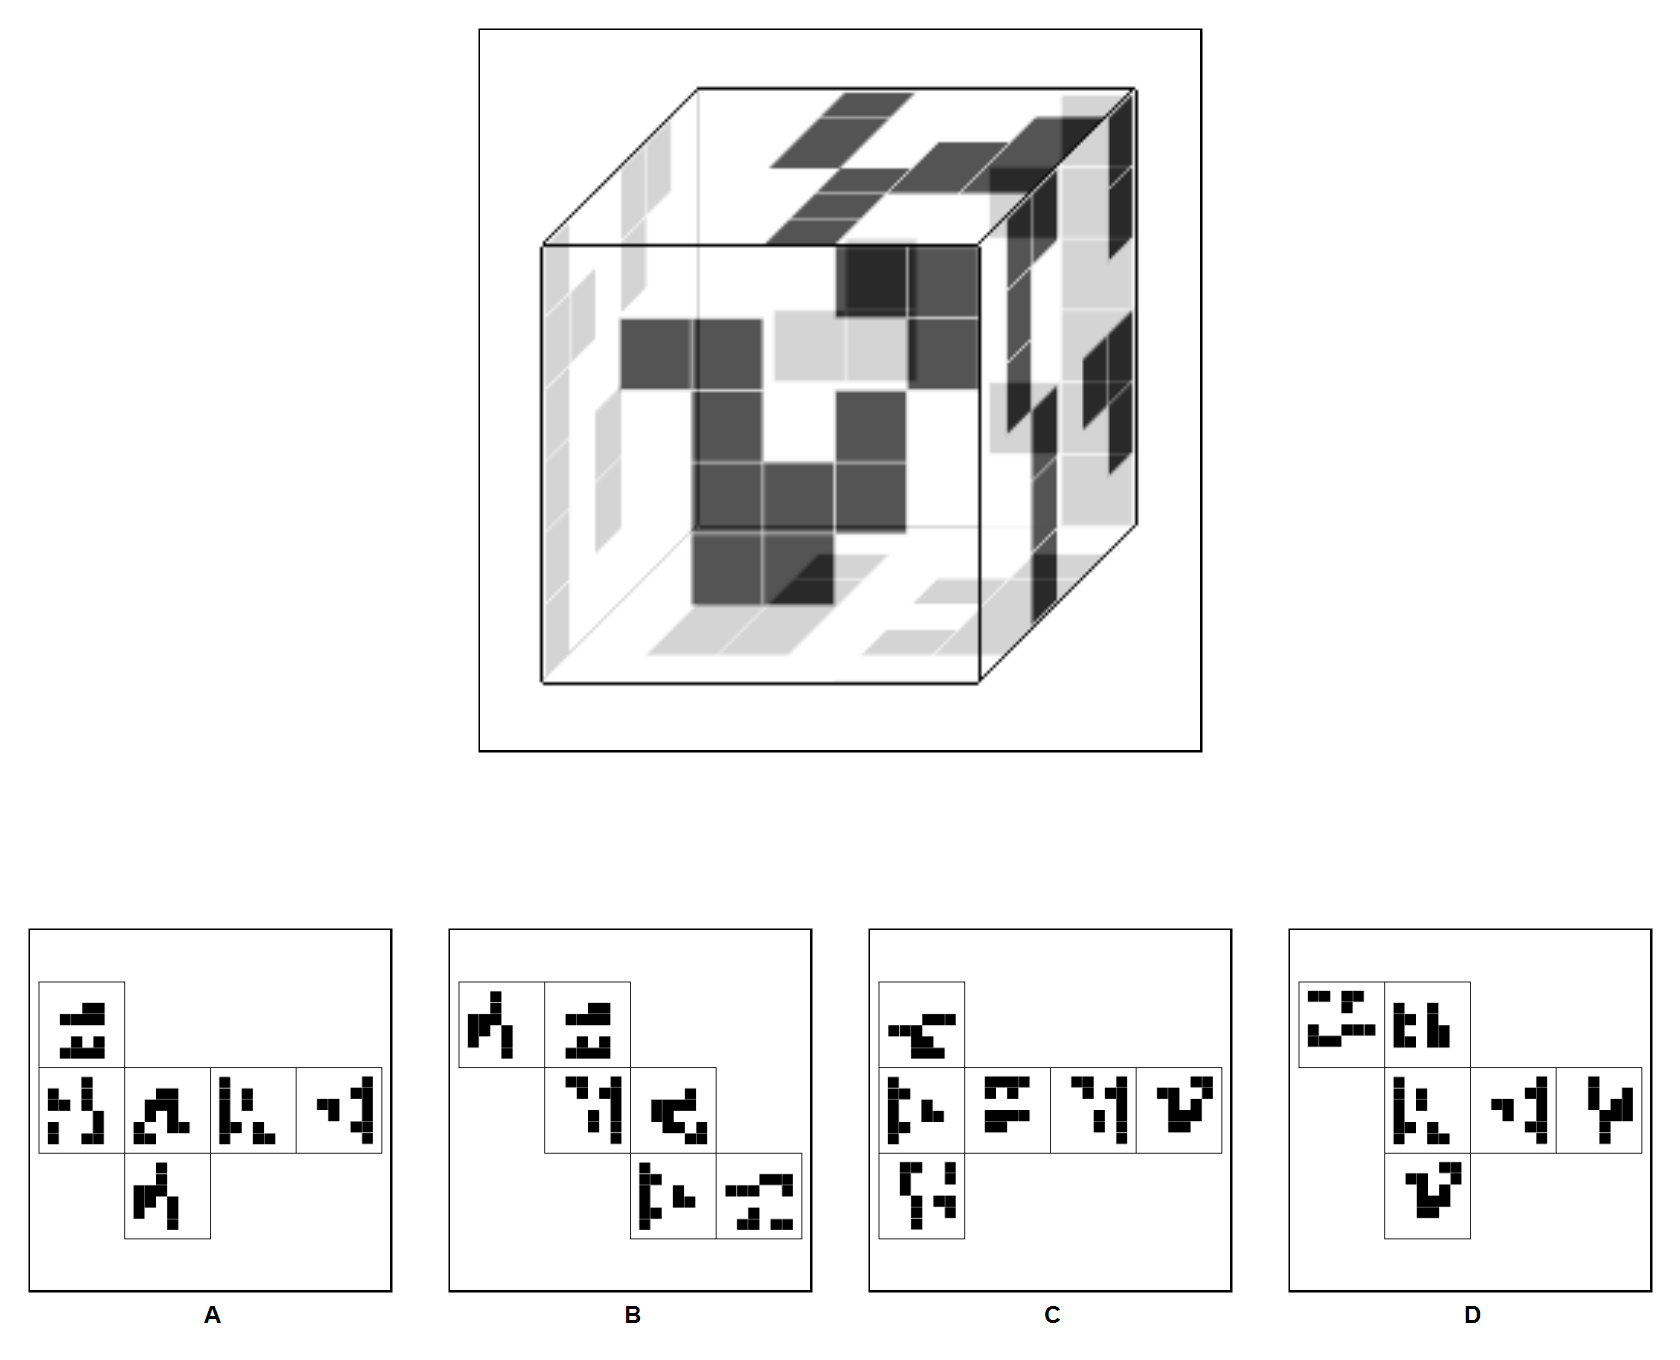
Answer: A